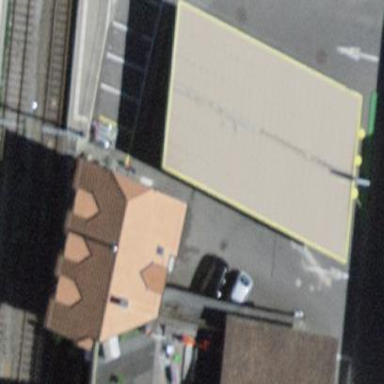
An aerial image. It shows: View of roof of building.